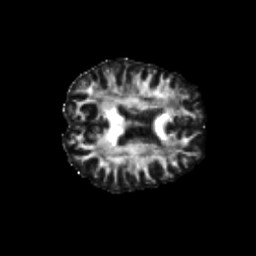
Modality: FA
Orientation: axial
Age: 34
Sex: female
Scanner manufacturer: siemens
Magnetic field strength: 3 T
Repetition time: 8.6 s
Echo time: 0.095 s